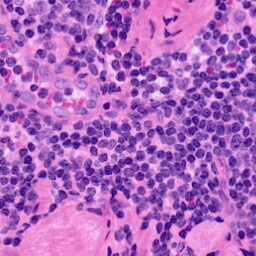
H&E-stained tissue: LymphNode